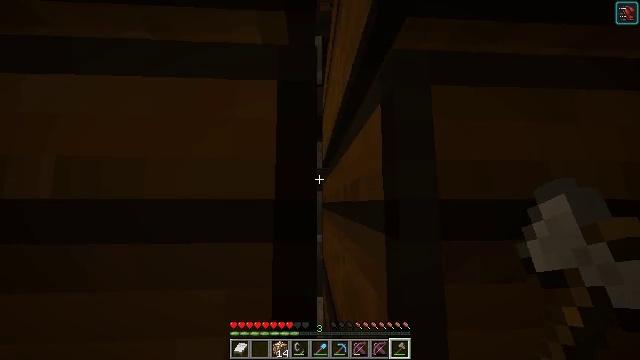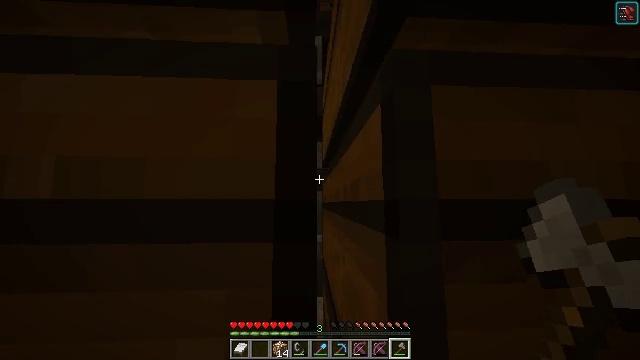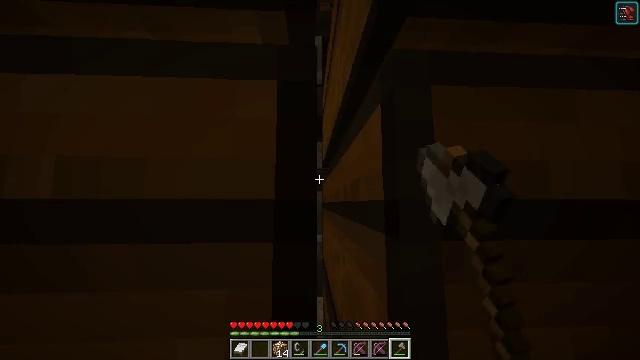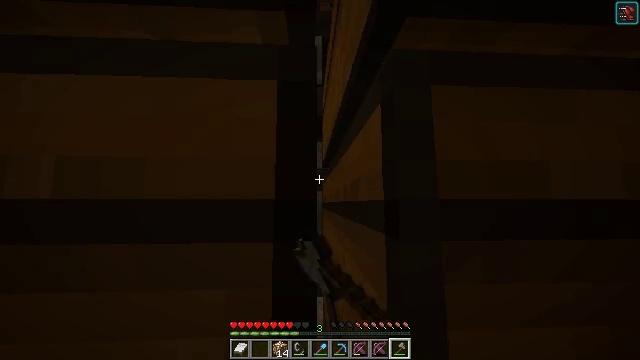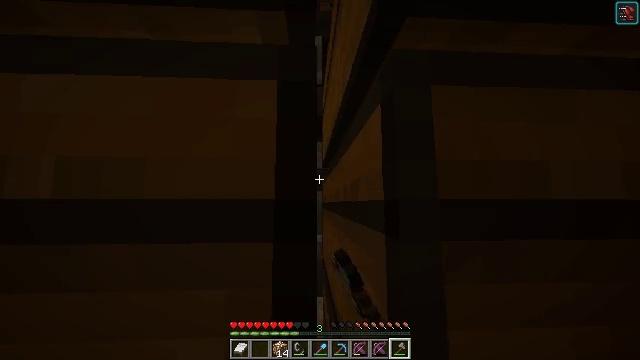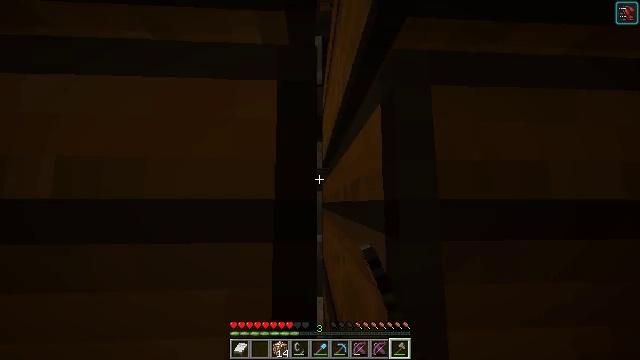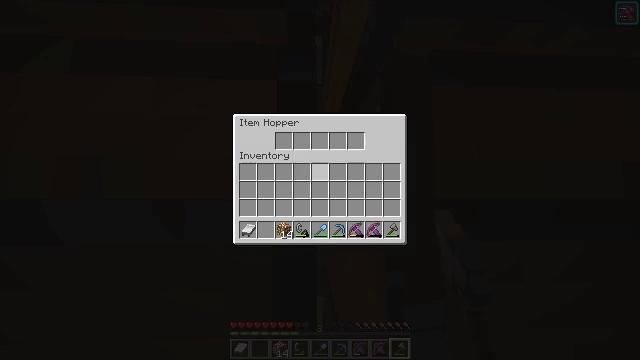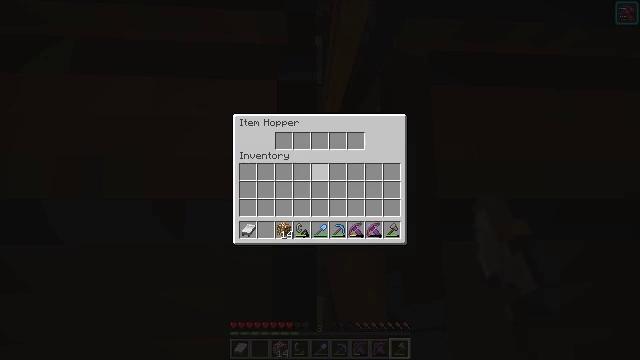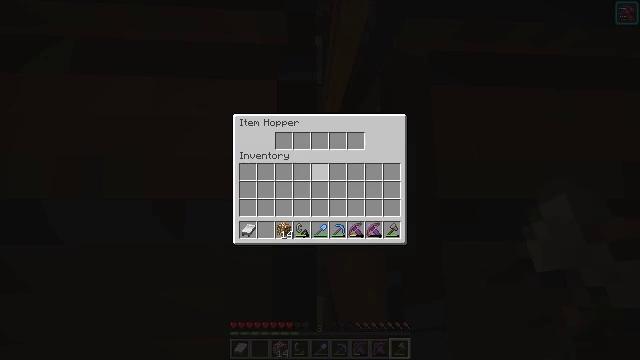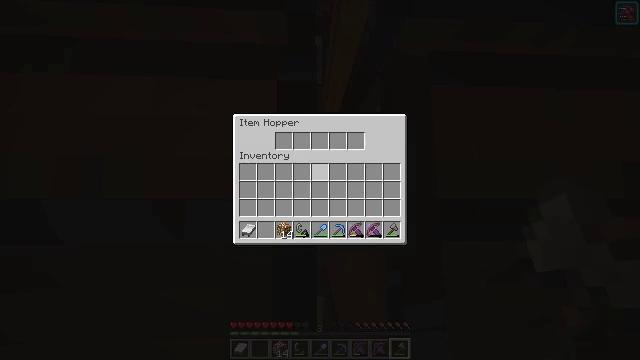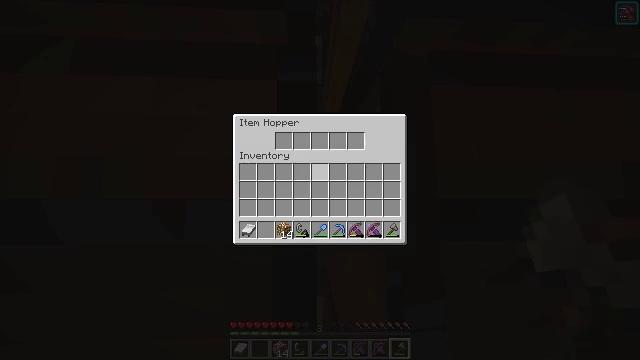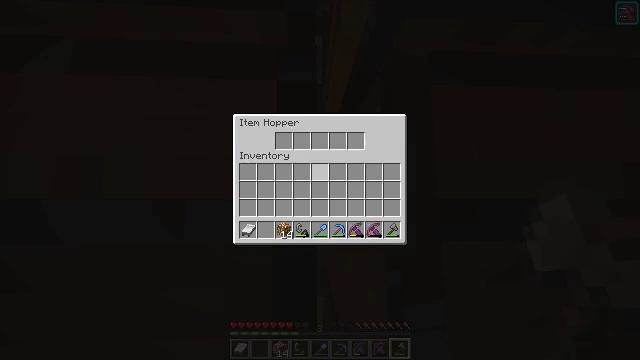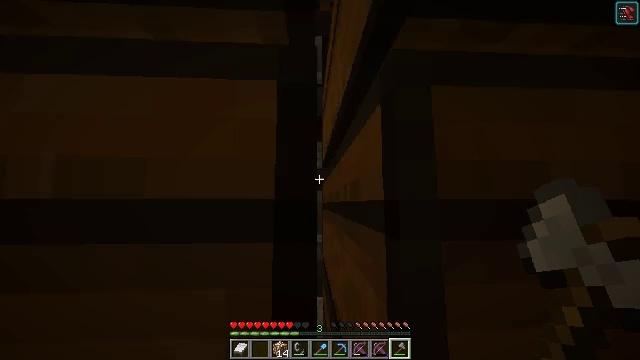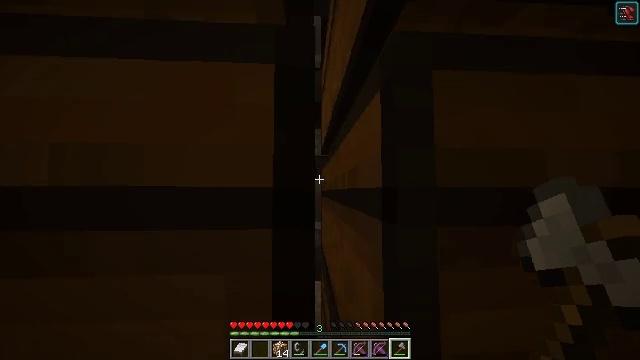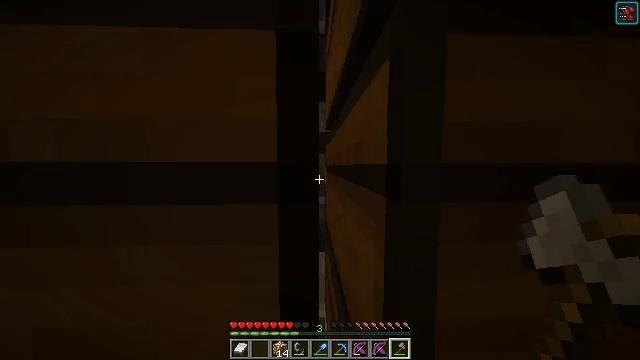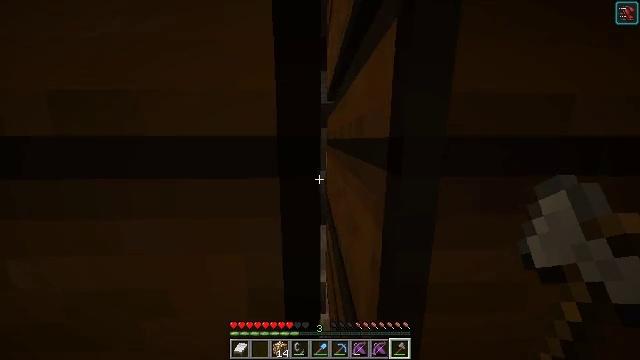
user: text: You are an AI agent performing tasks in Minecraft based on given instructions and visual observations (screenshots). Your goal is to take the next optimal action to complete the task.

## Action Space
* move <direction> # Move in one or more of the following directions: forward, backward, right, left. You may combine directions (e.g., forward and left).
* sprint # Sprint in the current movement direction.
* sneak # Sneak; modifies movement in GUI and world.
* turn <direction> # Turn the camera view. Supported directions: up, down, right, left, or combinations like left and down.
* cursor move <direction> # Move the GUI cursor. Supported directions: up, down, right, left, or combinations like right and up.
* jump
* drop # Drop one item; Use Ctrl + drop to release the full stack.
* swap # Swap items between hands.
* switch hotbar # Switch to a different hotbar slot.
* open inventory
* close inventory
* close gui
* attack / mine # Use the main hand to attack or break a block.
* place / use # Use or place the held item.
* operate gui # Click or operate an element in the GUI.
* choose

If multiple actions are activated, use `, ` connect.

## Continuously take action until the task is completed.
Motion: motion action
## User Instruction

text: Open the crafting table to craft a slime block.
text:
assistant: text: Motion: use / place
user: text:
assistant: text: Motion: use / place
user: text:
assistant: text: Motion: use / place
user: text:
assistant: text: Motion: no_op
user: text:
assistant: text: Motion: no_op
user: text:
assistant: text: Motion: open gui
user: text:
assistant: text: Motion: no_op
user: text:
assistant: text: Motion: no_op
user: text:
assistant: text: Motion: no_op
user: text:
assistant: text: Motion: no_op
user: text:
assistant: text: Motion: no_op
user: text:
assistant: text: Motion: no_op
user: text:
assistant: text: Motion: turn down, close gui
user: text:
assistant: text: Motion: turn left and down
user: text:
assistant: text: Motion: turn down
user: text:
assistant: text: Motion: turn down
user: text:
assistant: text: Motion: no_op
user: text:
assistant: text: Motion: no_op
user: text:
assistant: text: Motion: no_op
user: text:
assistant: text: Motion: no_op
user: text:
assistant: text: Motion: no_op
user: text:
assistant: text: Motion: no_op
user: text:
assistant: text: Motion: no_op
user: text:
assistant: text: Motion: no_op
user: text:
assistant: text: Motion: no_op
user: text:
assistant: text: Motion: no_op
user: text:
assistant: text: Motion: no_op
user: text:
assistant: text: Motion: no_op
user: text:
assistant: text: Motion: no_op
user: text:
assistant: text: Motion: no_op